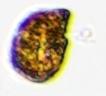
Label: Akashiwo